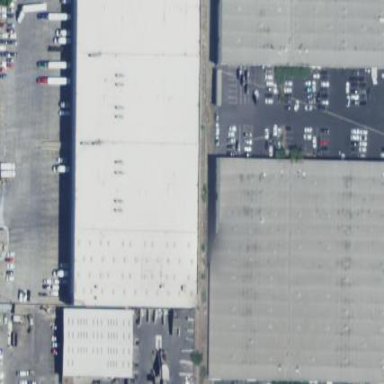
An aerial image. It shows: Warehouse.